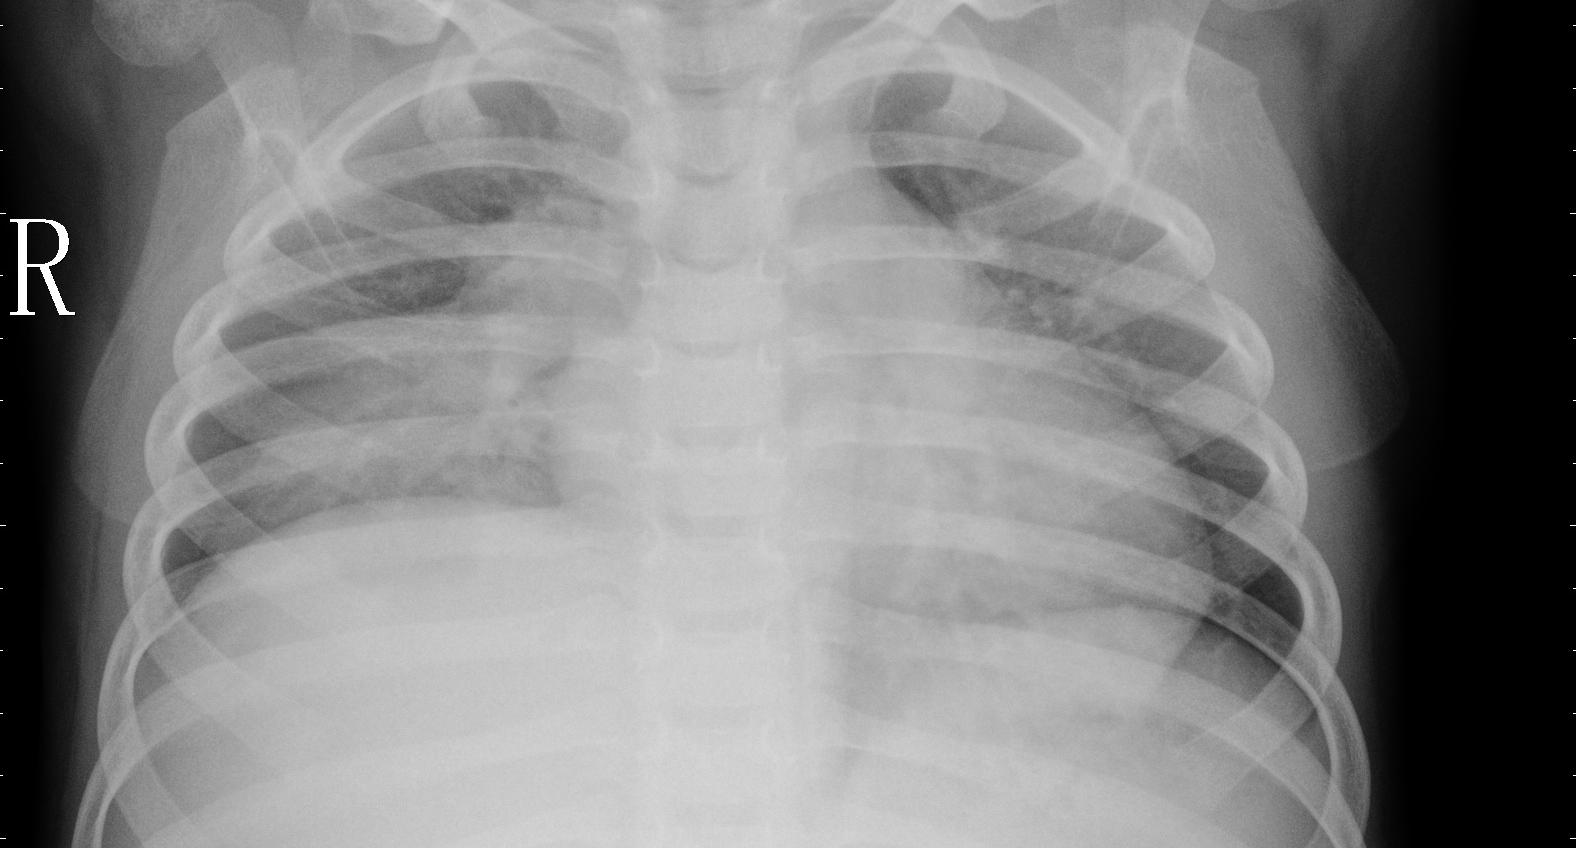
Diagnosis: PNEUMONIA